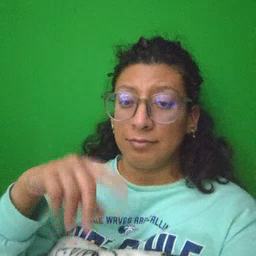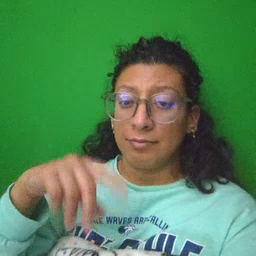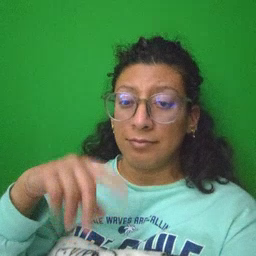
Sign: read